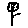
Label: flower